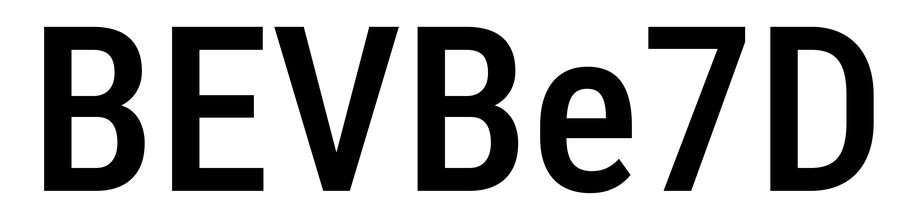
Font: Roboto_Condensed_Medium